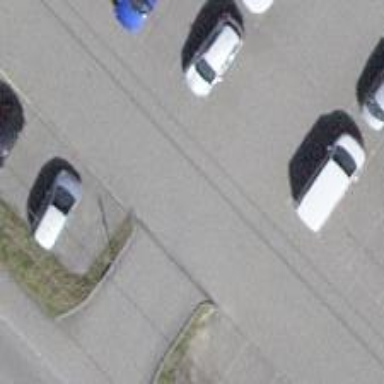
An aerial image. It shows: Road serving as parking aisle.